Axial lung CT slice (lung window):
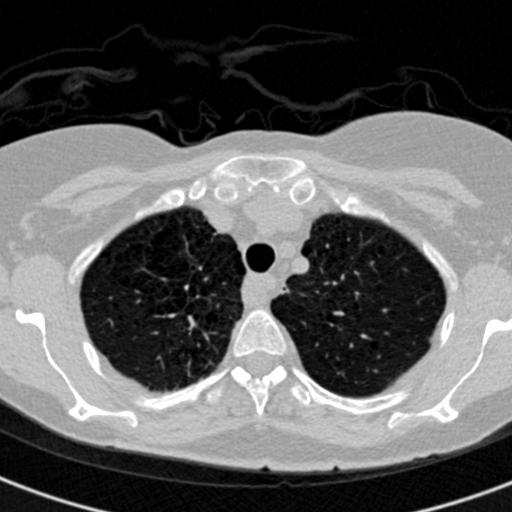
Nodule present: no